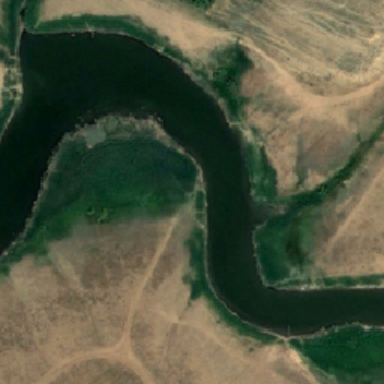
The river is surrounded by land .